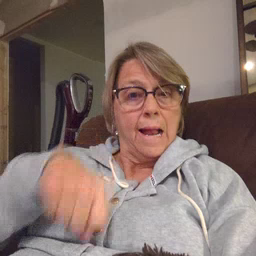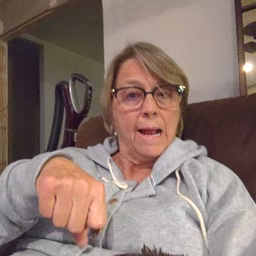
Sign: can